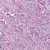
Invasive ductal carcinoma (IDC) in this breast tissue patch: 1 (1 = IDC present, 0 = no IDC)